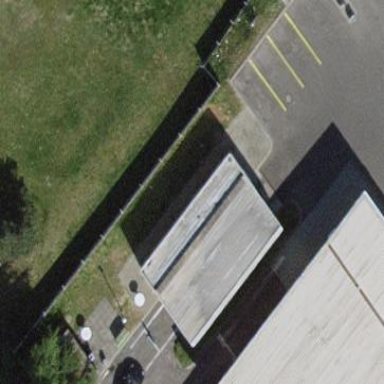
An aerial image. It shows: Building housing car wash facility.